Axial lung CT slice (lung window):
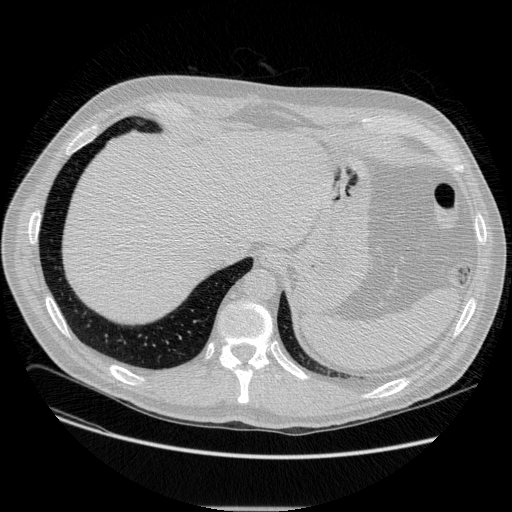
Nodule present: no